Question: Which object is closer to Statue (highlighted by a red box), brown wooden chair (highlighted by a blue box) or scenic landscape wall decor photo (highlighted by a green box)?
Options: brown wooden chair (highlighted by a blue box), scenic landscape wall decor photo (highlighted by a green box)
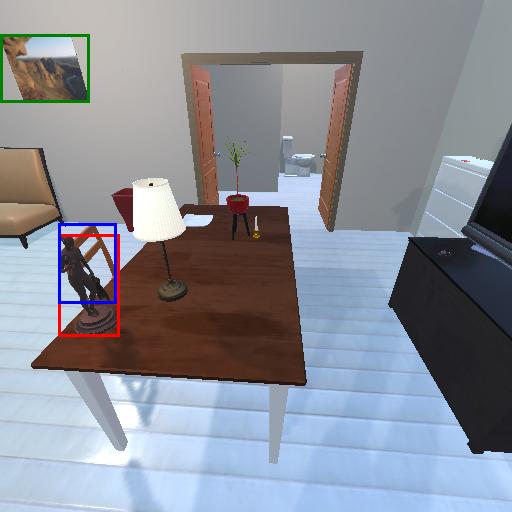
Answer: brown wooden chair (highlighted by a blue box)